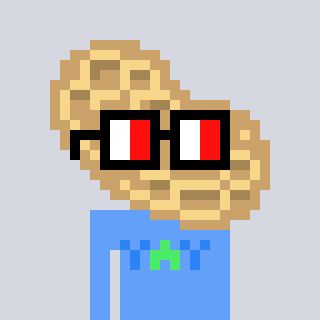
a pixel art character with square glasses with black frames and red eyes, a peanut-shaped head and a blue-colored body on a cool background